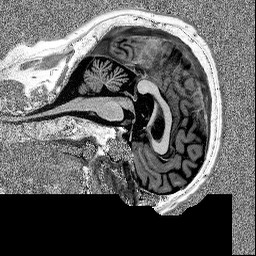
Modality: MP2RAGE
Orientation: sagittal
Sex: male